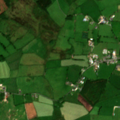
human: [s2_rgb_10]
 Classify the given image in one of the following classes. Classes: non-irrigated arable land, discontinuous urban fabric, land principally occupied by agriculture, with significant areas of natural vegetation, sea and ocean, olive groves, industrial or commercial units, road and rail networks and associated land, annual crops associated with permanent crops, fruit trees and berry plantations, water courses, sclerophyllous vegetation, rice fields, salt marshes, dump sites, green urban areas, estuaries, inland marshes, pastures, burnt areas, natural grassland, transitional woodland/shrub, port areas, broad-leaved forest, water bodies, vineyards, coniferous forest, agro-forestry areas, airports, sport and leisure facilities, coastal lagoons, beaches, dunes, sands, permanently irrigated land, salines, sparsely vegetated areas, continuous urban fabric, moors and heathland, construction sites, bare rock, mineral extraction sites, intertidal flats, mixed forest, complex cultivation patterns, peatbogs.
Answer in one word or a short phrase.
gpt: pastures, land principally occupied by agriculture, with significant areas of natural vegetation, transitional woodland/shrub, peatbogs